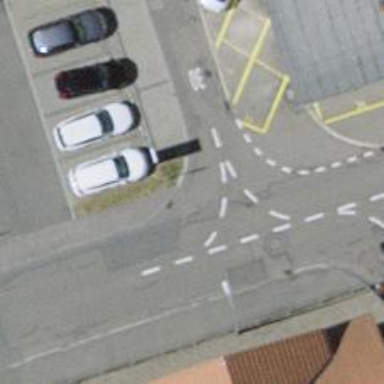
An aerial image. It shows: Kerb serving as barrier.